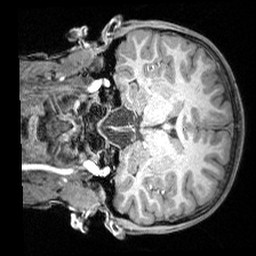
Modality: T1w
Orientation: coronal
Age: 9
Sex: male
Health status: ill
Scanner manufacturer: siemens
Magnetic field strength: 3 T
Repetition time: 1.6 s
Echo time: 0.00179 s